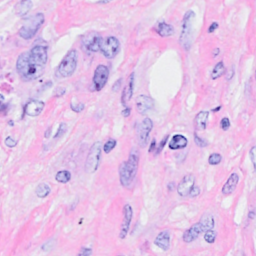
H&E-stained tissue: Breast